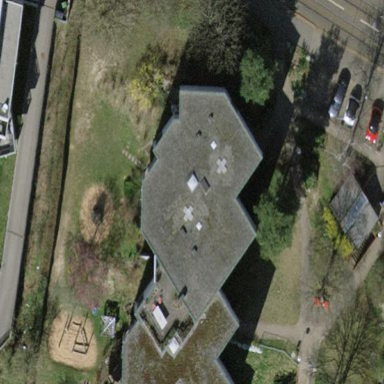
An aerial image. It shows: Image showing building with apartments.